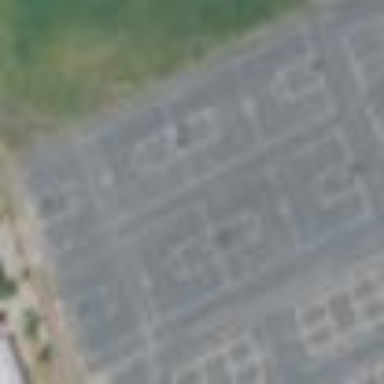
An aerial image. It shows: Basketball court with asphalt surface.